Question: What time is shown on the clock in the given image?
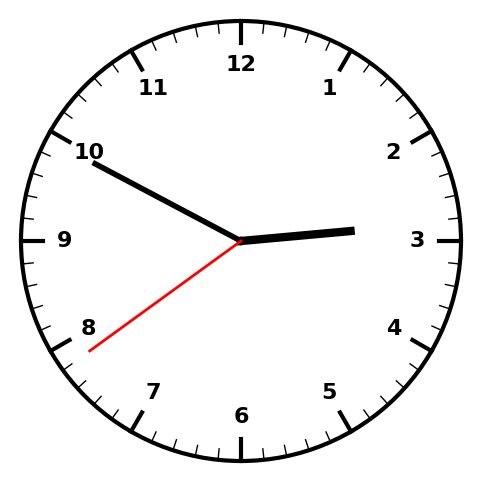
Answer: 02:49:39